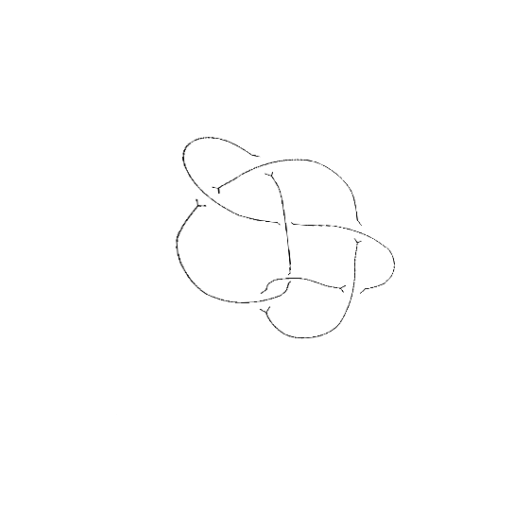
Crossing number: 7